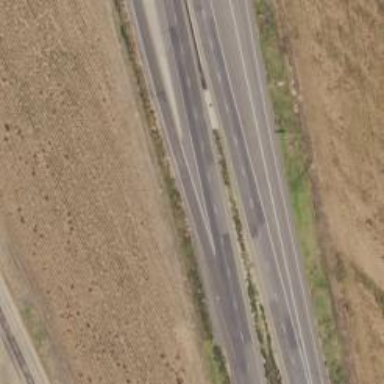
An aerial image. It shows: Trunk highway with expressway features.